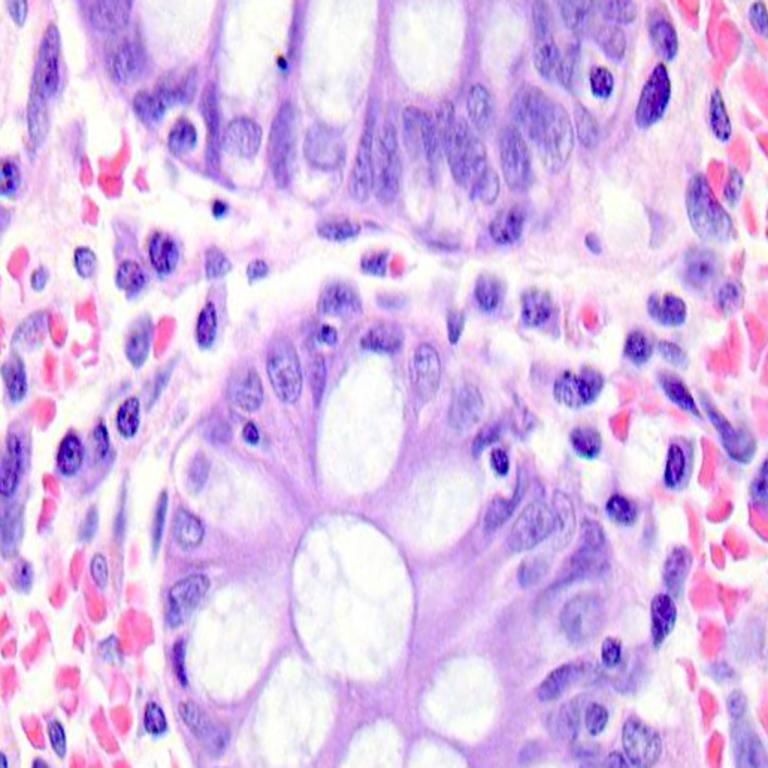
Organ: colon
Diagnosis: benign